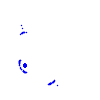
Particle: proton